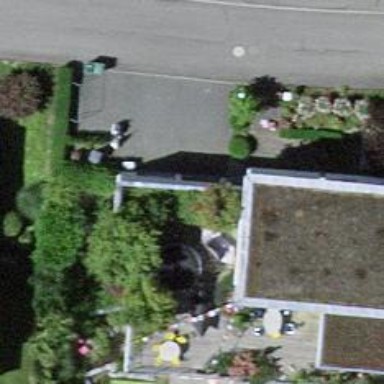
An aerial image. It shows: Driveway.